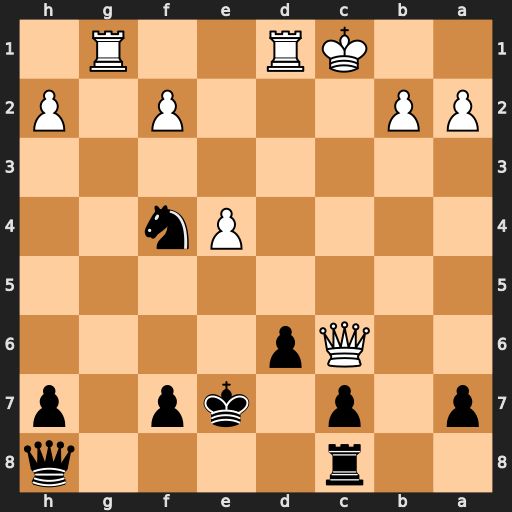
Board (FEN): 2r4q/p1p1kp1p/2Qp4/8/4Pn2/8/PP3P1P/2KR2R1
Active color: b
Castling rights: -
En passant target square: -
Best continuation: Ne2+ Kb1 Nxg1